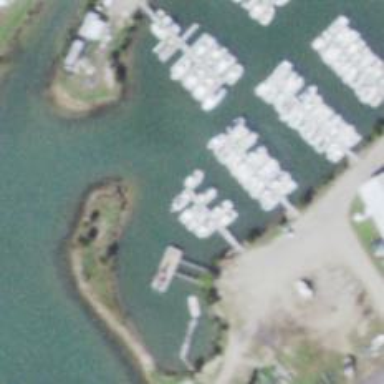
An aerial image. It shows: Pier with mooring facilities.